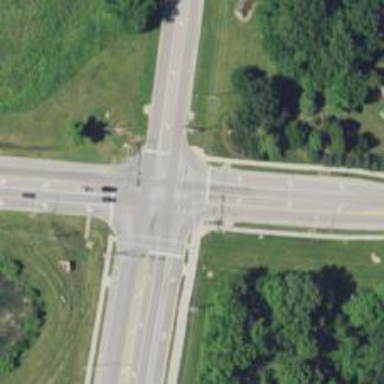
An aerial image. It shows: Marked crossing on footway.